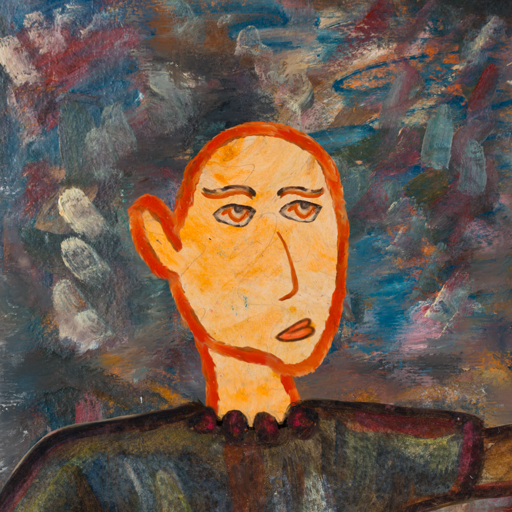
Background: Boggyland, Head And Neck Side: Experience, Face Side: Experience, Bust: Mosgoul, Hair Side: Blank, Head Accessory: Blank, Second Necklace: Blank, Necklace: Mosgoul, Baby: Blank